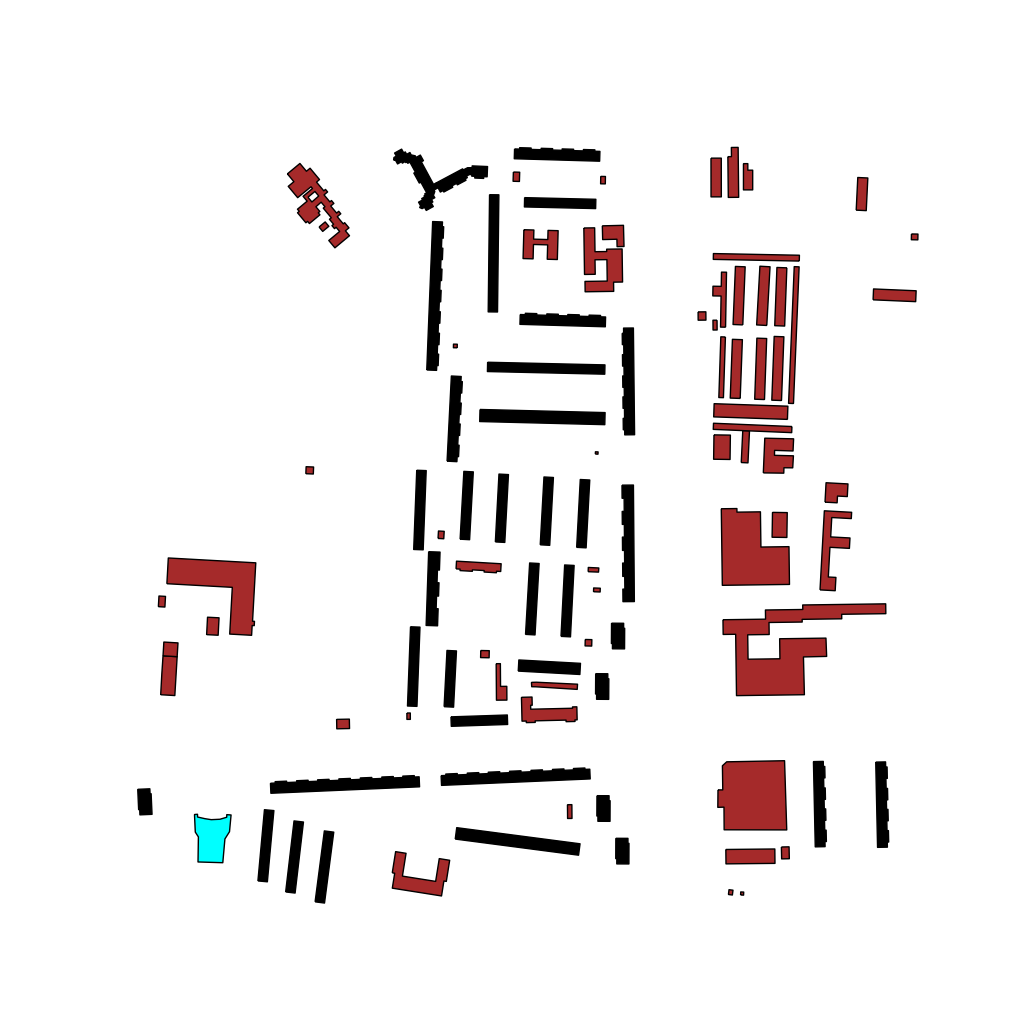
Tags: overhead vector_map, business, industrial, recreation, residential, modern, soviet, high_rise, individual_rise, low_rise, medium_rise, density_1, Building, Facility, Mall, 1.0 km²